Question: I want to retrieve reviews that I have given to movies/series on IMDB app/website under my account.
Does IMDB expose any such API?
I tried accessing the URL mentioned in the screenshot. But looks like I need the token?
How to get IMDB token?
I went through <URL> but looks like there are no such API's to get user reviewed data.

Can anyone please guide me in the right direction?
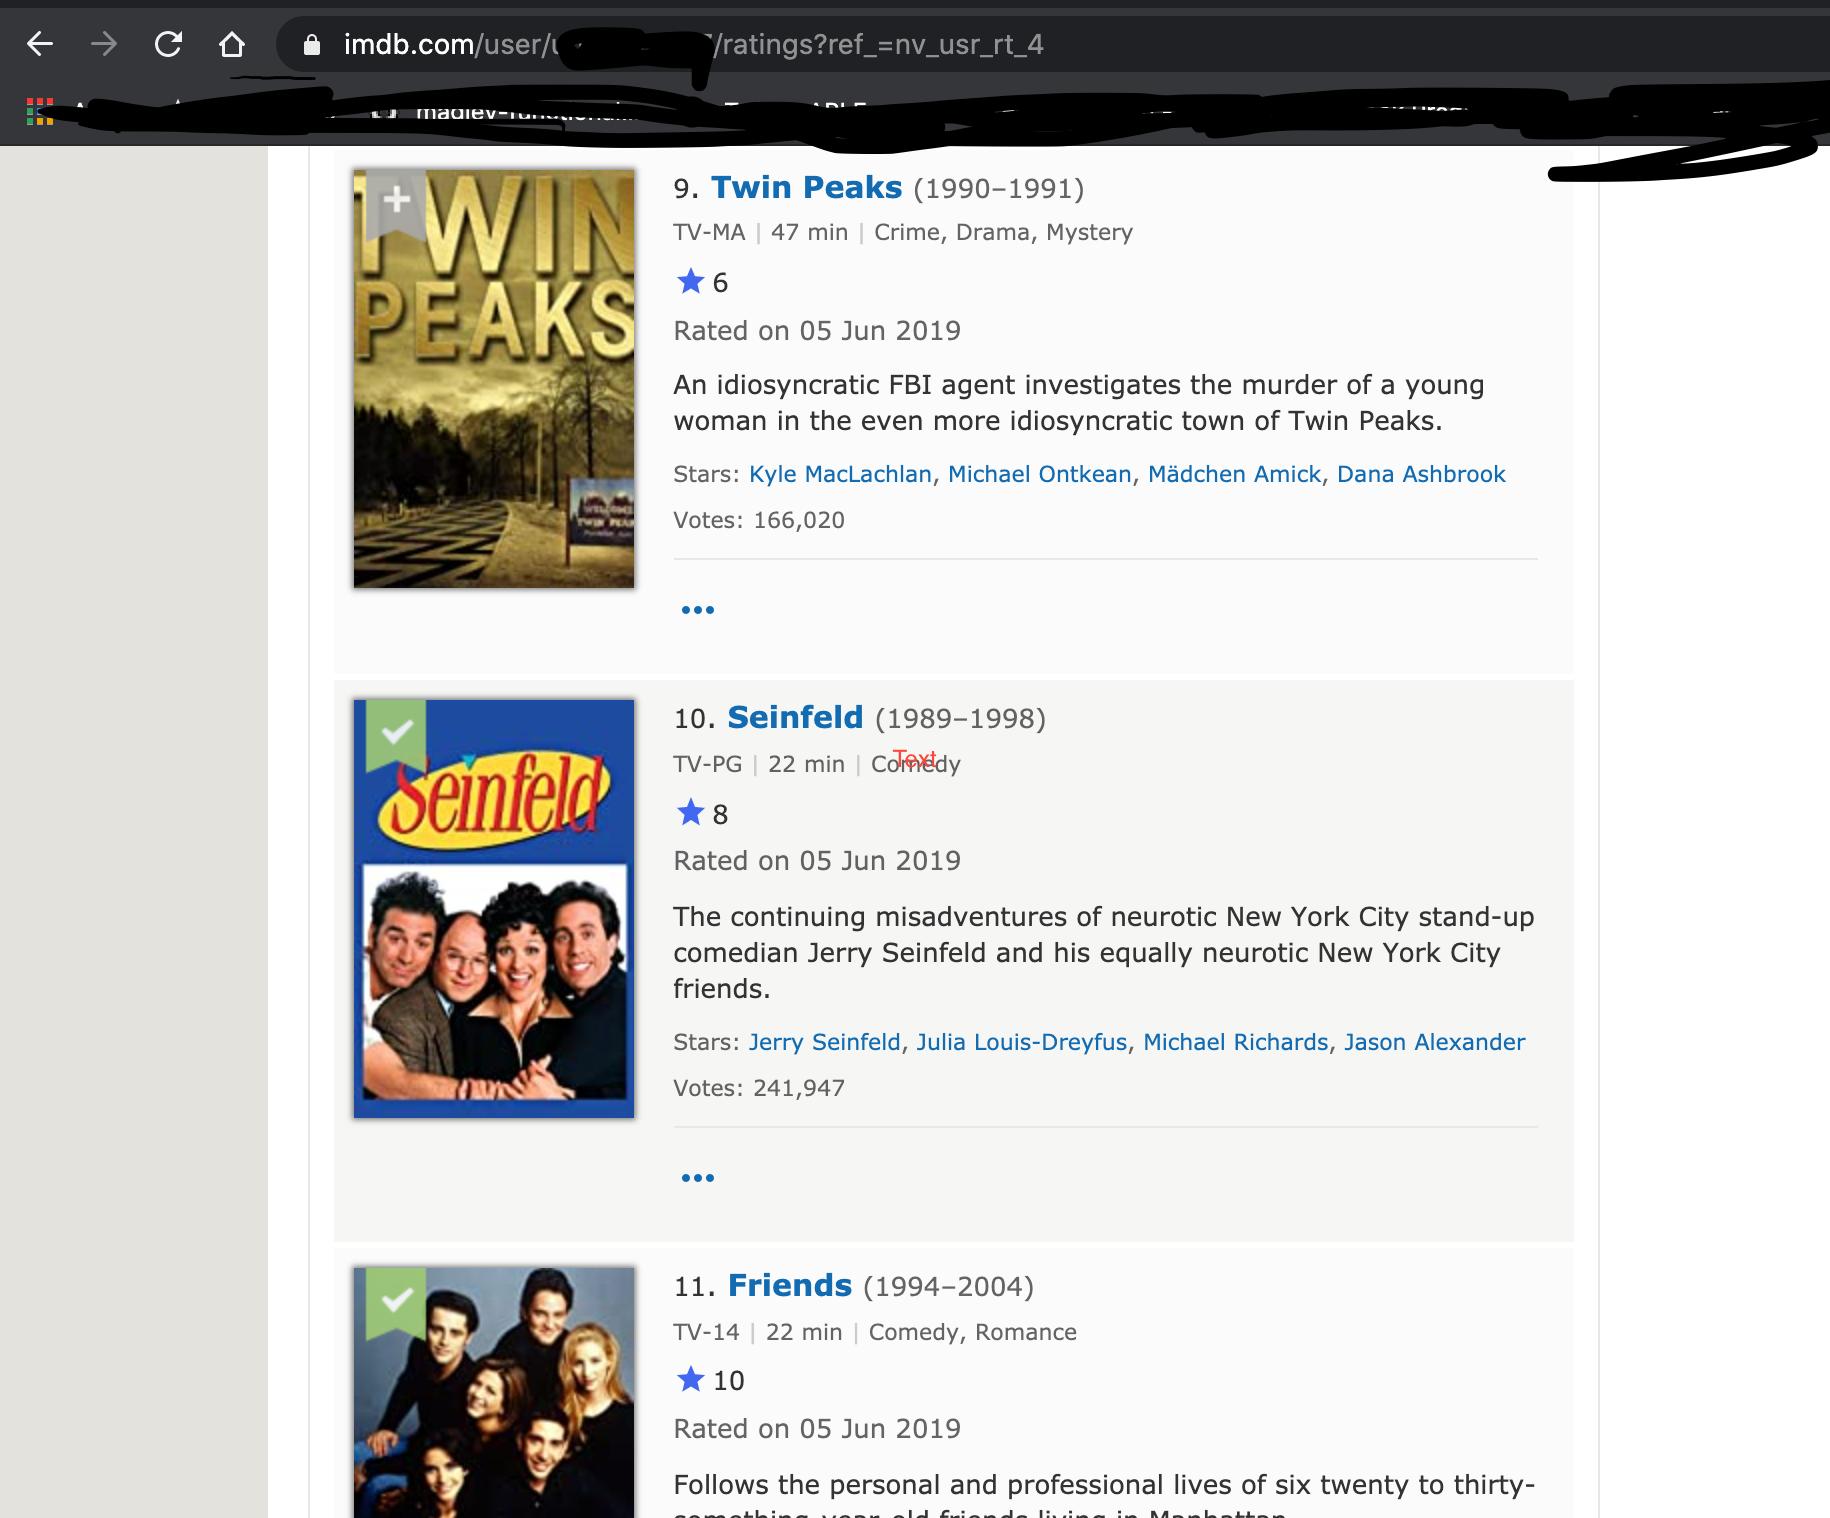
Answer: I tried a different way altogether and it worked,
'''
import requests
import browsercookie
import bs4
url = 'https://www.imdb.com/user/ur<user_id>/ratings?ref_=nv_usr_rt_4'
cj = browsercookie.chrome()
res = requests.get(url, cookies=cj)
res.raise_for_status()
soup = bs4.BeautifulSoup(res.text, "html.parser")
'''